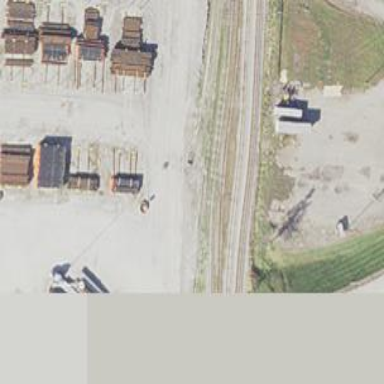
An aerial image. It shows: Railway siding for service.